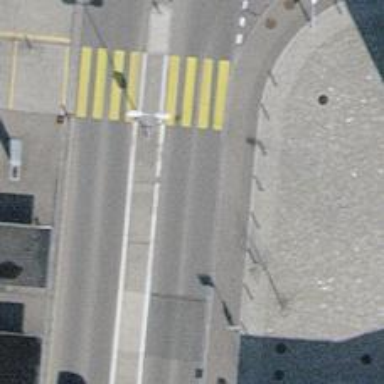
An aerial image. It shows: Secondary road with asphalt surface and separate sidewalks on both sides.